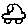
Label: car